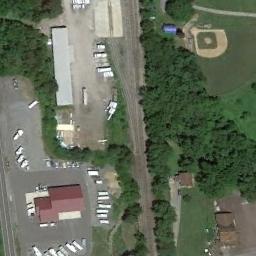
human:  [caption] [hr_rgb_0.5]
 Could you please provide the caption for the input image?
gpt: There is a baseball diamond covered with trees next to a buildings and many cars by the road .

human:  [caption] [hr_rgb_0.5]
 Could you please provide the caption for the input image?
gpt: There are neat rows of houses near the baseball field .

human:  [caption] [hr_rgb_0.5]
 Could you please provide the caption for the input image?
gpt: A baseball diamond on the lawn with some trees and some buildings beside .

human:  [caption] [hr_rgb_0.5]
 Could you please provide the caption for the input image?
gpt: There is a baseball diamond in the grass surrounded by the parking lot and forests .

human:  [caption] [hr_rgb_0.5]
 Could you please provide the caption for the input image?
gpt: Many trees are beside the  baseball diamond .